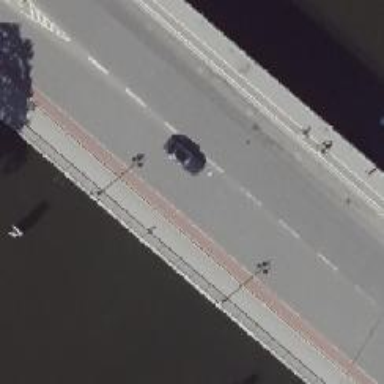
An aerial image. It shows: Cycleway area on the road.